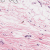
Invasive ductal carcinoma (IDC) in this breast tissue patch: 0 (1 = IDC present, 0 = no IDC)